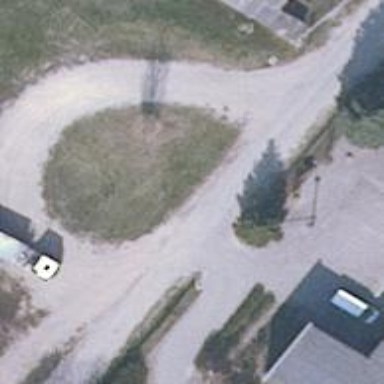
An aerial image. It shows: Turning loop on the road.